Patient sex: M
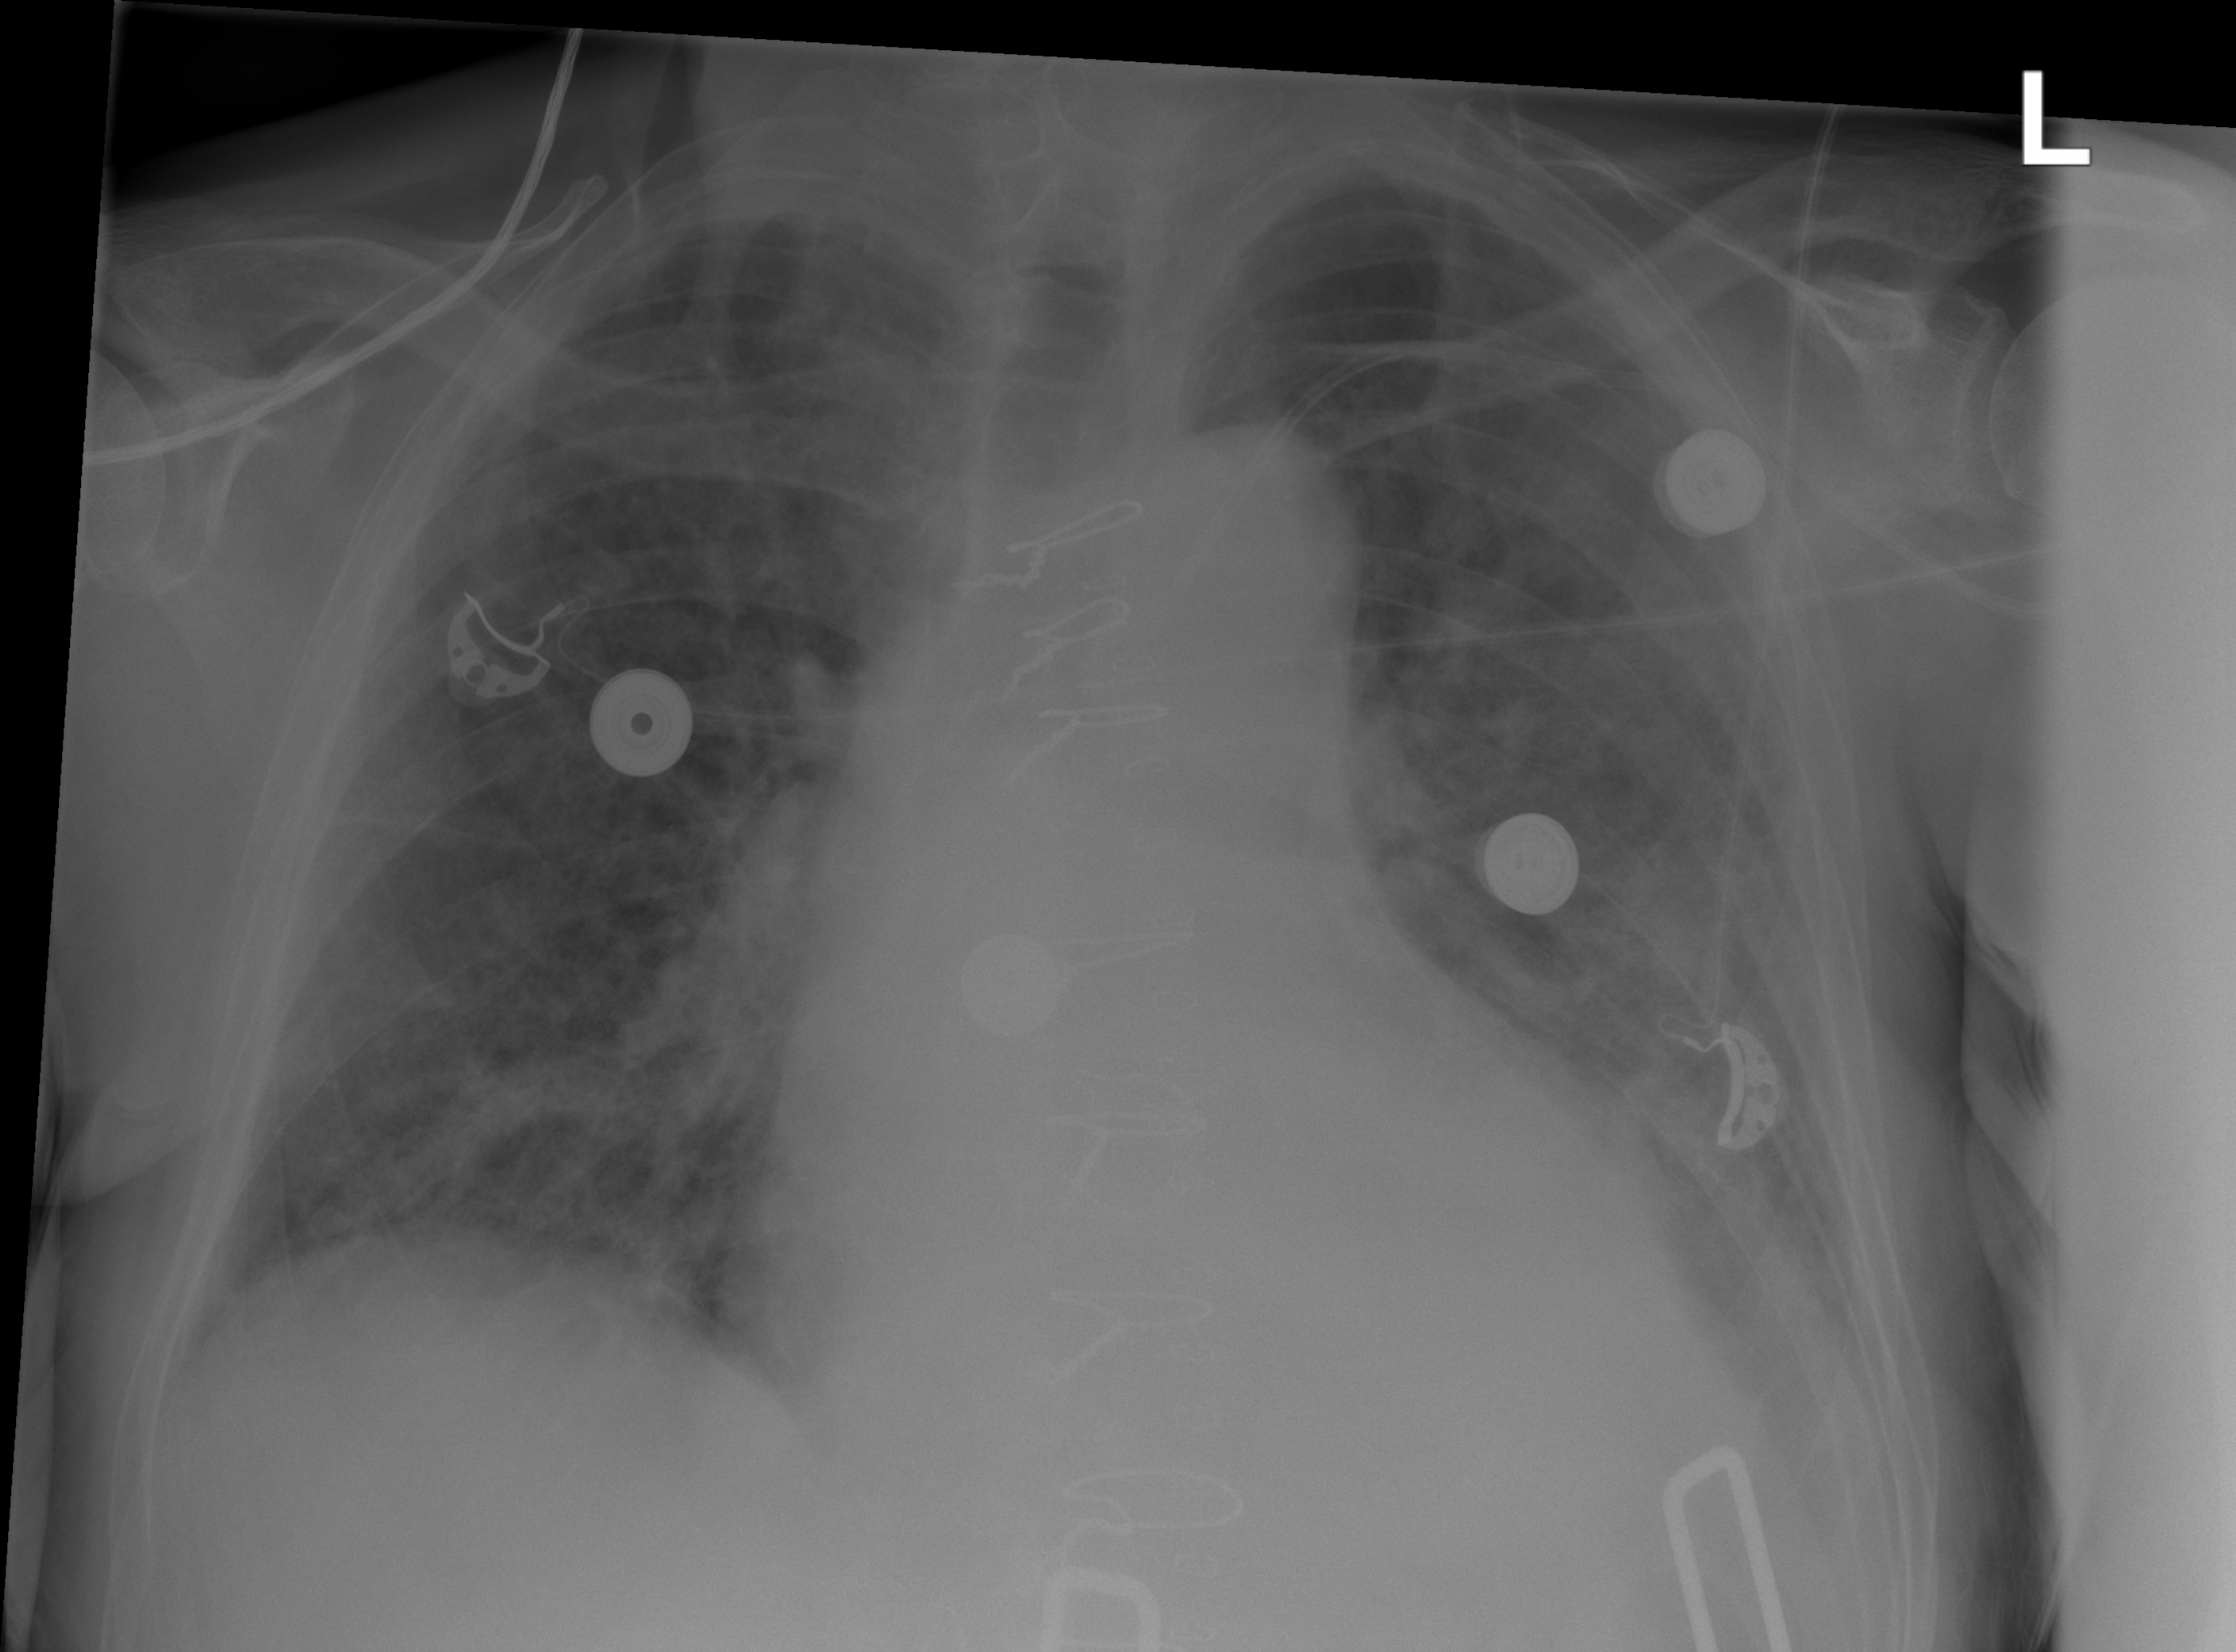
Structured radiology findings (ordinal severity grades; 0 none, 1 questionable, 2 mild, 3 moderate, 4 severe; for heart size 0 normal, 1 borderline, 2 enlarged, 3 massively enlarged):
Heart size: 2
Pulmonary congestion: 2
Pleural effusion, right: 0
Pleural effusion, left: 2
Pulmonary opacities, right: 1
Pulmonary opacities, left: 2
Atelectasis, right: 0
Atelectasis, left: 2